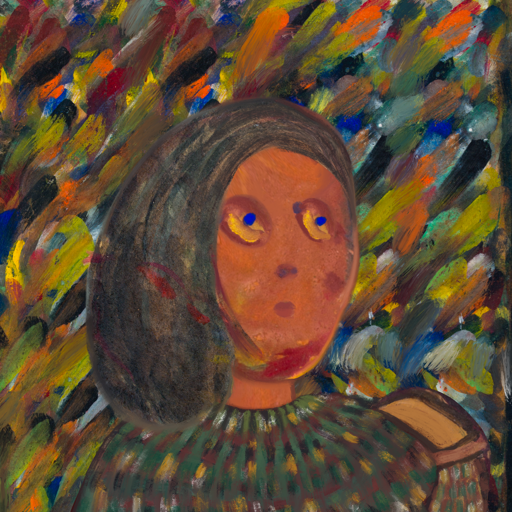
Background: An_Impression, Head And Neck Side: Mother_And_Son_Son, Face Side: Mother_And_Son_Son, Bust: After_Raid, Hair Side: Gypsy_Mother, Head Accessory: Blank, Second Necklace: Blank, Necklace: Blank, Baby: Blank